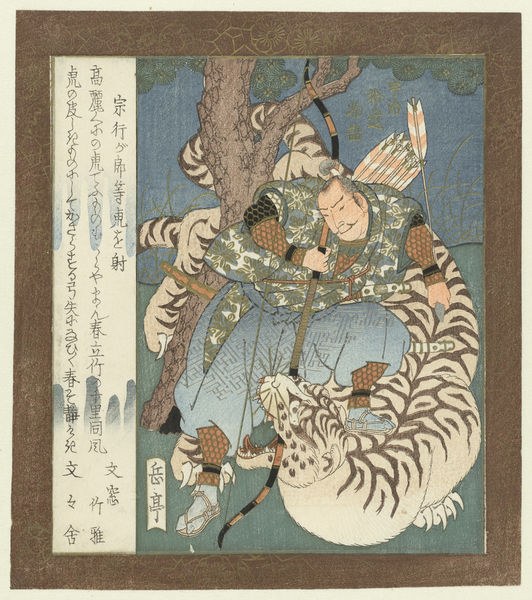
Titel: Muneyuki shooting the tiger (Muneyuki ga roto tora o iru).
Künstler: Yashima Gakutei
Standort: Amsterdam
Institution: Rijksmuseum
Schlagwörter: baum, blau, feder, fuß, kampf, kämpfer, laub, mann, zeichnung, tier, tod, tot, baumstamm, figur, blatt, beine, füße, holzschnitt, japan, schrift, bogen, kette, graphik, zopf, inschrift, streifen, japanisch, schriftzeichen, katze, laviert, tusche, seil, druck, buchstaben, soldat, krallen, jagd, kämpfen, rüstung, sieg, chinesisch, china, zähne, jäger, maul, fangen, krieger, töten, postkarte, köcher, pfeil, beissen, tritt, stechen, pfeile, raubkatze, zahn, bogenschütze, tiger, großkatze, erlegen, samurai, japaner, festbinden, kamf, zähmen, sterifen, pferil, eerlegen, zzunge